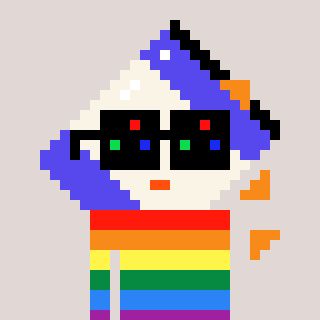
a pixel art character with square black sunglasses, a chips-shaped head and a grayscale-colored body on a warm background